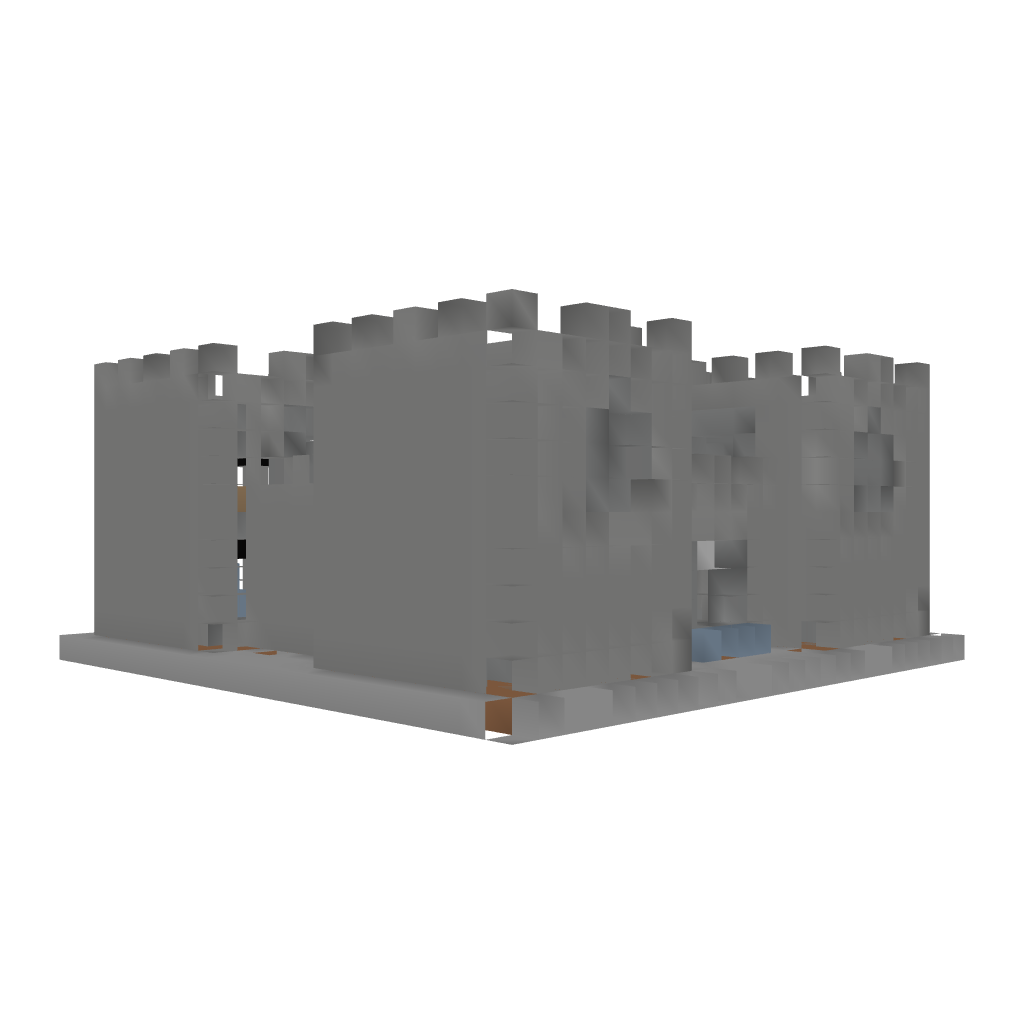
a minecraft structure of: Ultima Online Housing - Stone Keep